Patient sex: F
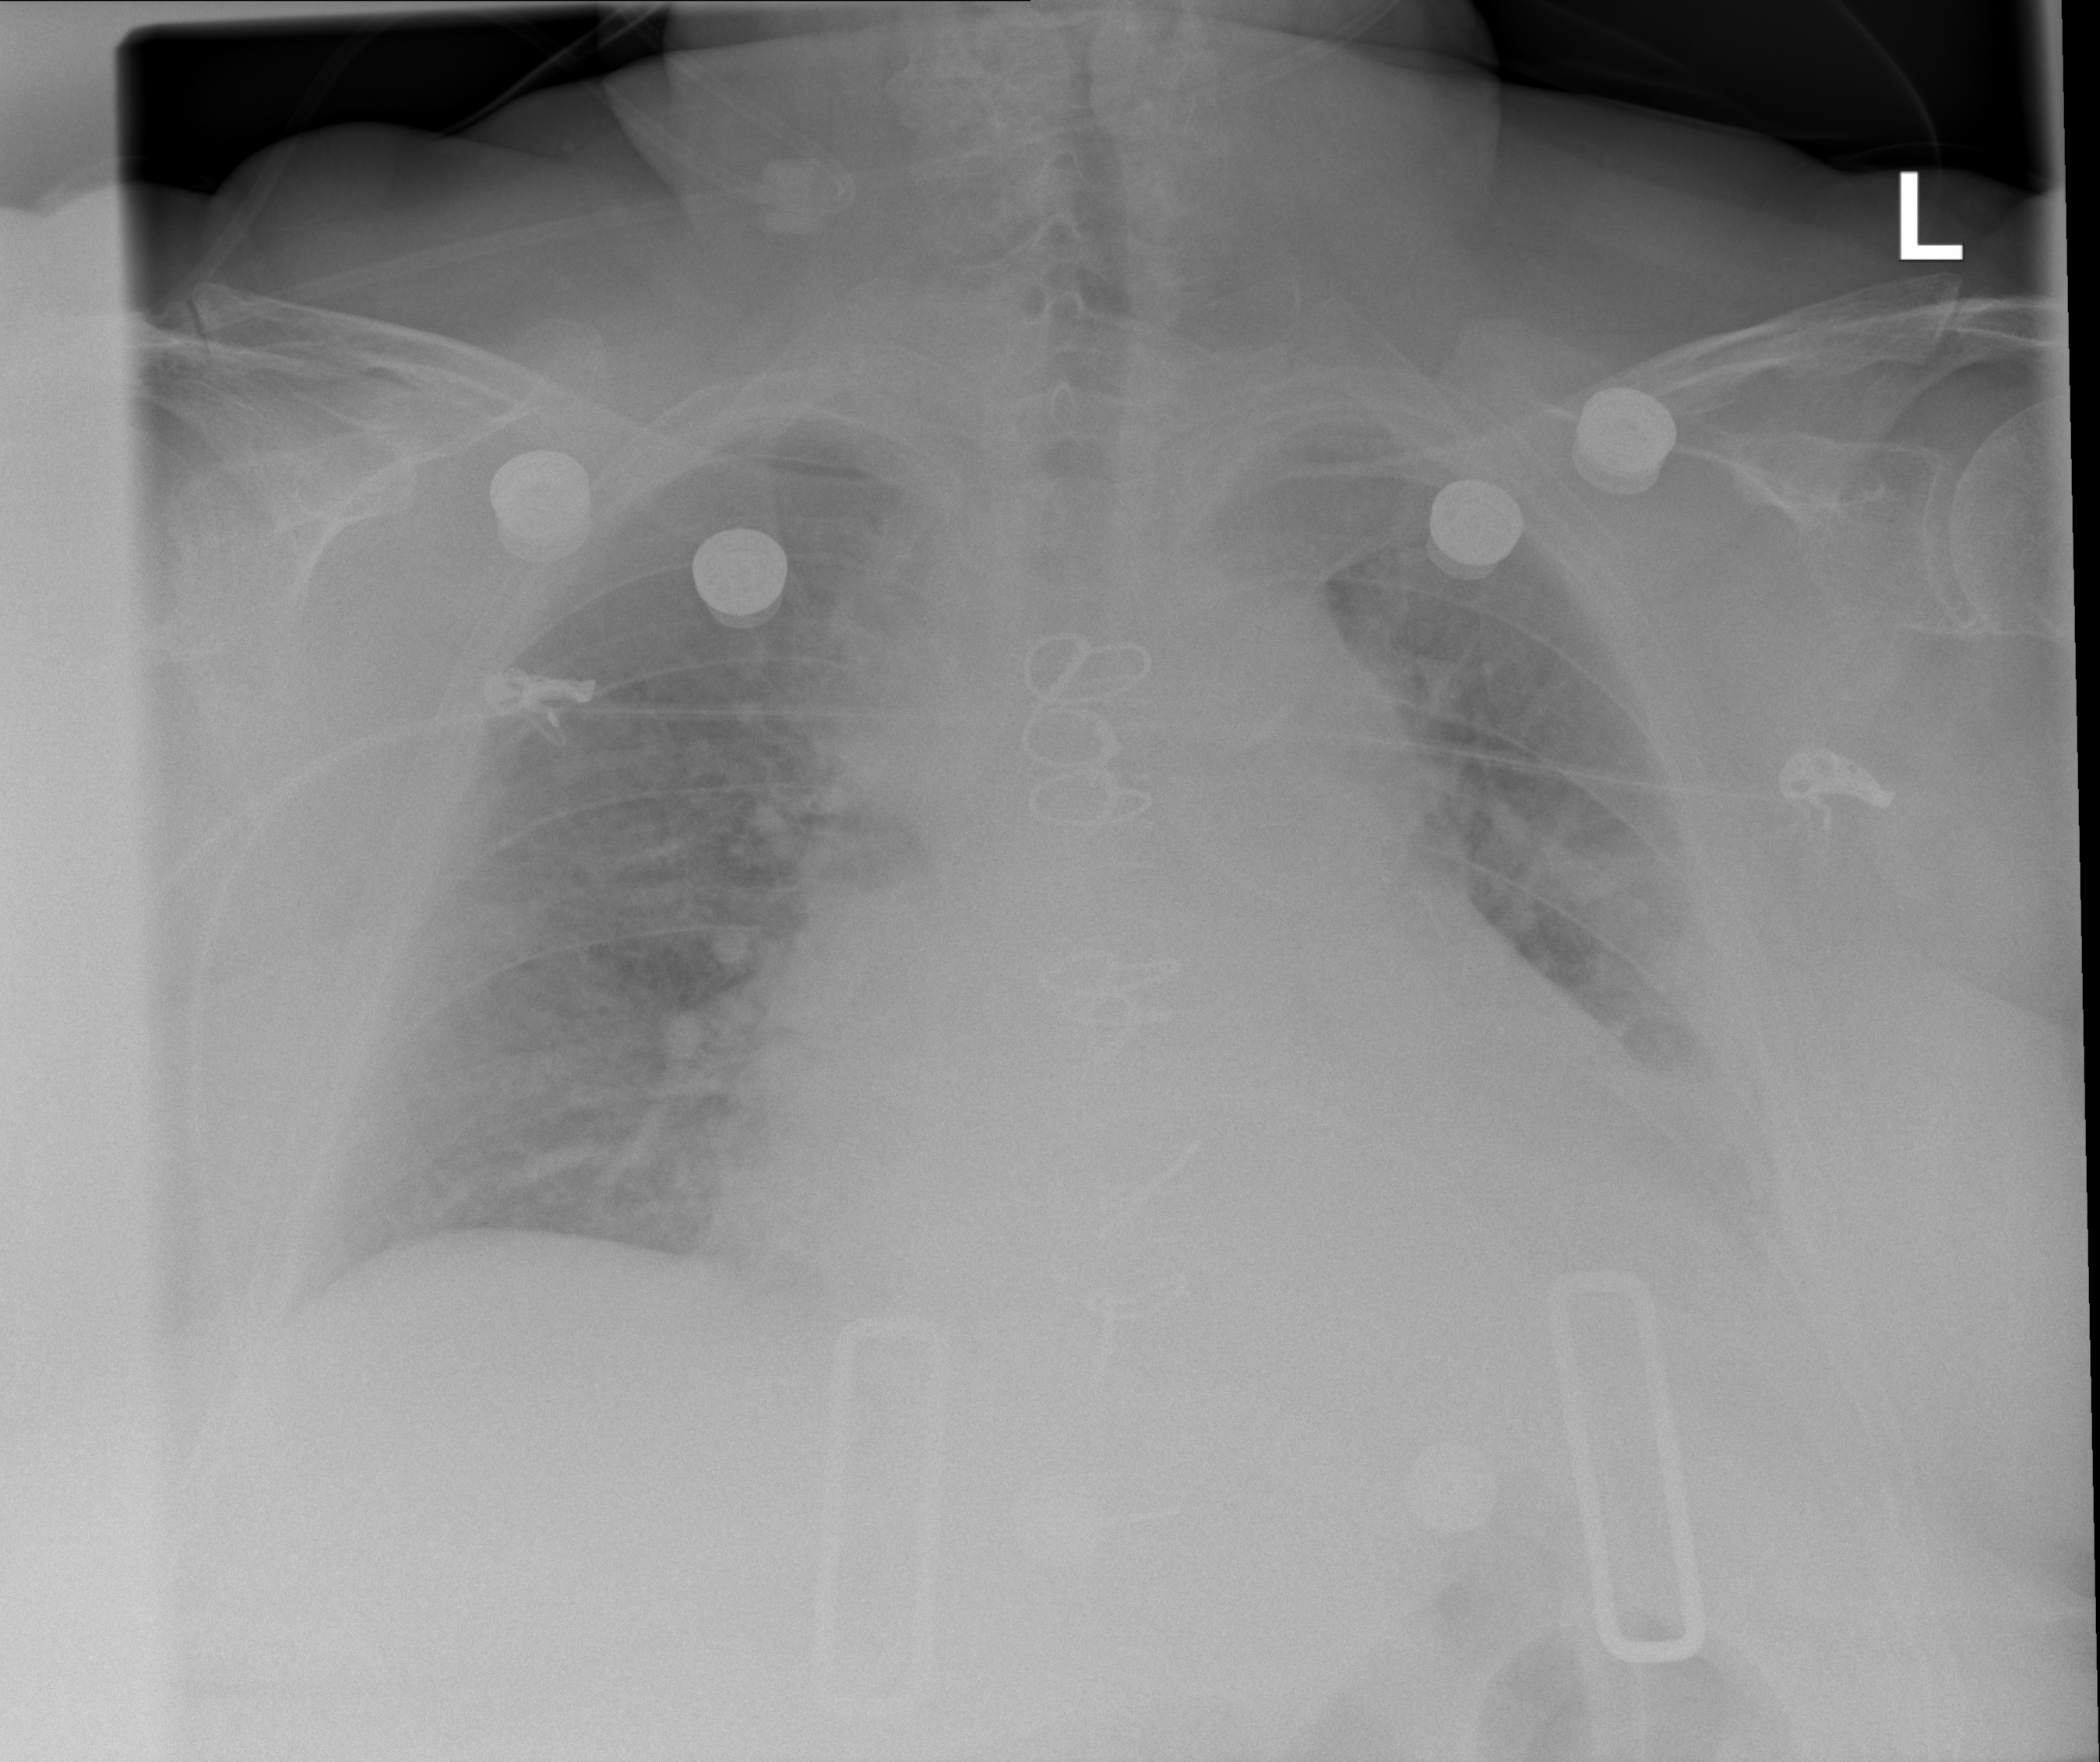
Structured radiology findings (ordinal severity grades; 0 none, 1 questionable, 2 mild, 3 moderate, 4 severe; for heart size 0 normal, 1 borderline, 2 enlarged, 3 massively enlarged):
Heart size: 2
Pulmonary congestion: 2
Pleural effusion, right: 0
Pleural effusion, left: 2
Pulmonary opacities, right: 0
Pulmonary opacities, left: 2
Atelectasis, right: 1
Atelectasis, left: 3